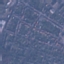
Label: Residential